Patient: sex M, age 43
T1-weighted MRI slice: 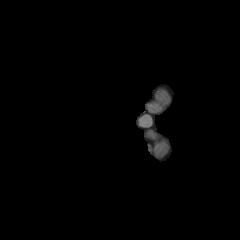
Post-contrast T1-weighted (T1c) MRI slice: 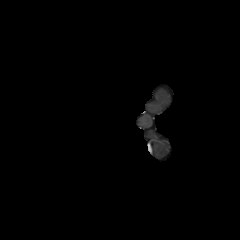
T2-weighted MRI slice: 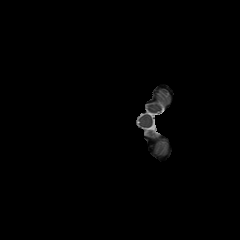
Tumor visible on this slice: no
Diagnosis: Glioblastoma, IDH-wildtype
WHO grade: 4